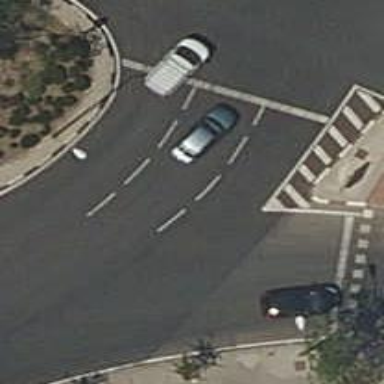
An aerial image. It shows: Circular junction on tertiary road.